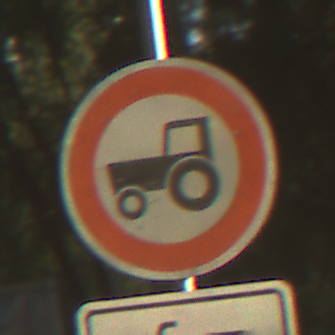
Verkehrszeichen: VerbotKraftfahrzeugeZuegeNichtSchneller25
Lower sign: EinspurigeFahrzeugeFrei2
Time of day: SunriseSunset
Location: Outdoor (Suburban)
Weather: Clear
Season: NotSpecified
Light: Natural